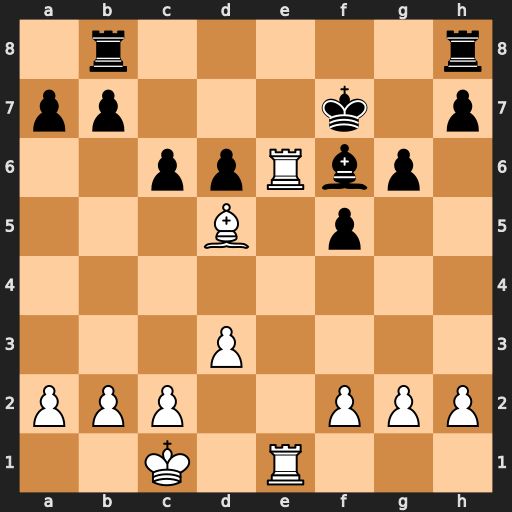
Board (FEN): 1r5r/pp3k1p/2ppRbp1/3B1p2/8/3P4/PPP2PPP/2K1R3
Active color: w
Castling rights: -
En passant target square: -
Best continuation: Re7+ Kf8 Rf7+